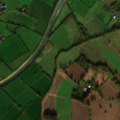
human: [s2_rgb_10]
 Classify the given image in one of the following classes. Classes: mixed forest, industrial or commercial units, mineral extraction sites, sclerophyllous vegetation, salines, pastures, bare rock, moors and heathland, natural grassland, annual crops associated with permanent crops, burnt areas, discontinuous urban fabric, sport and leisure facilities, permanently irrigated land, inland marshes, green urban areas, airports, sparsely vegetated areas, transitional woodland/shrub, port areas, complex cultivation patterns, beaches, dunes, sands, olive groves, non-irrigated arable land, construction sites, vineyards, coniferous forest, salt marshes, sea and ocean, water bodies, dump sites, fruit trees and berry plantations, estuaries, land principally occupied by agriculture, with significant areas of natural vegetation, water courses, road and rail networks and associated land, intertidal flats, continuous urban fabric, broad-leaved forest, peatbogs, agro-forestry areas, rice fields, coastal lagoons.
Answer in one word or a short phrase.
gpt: discontinuous urban fabric, road and rail networks and associated land, non-irrigated arable land, pastures